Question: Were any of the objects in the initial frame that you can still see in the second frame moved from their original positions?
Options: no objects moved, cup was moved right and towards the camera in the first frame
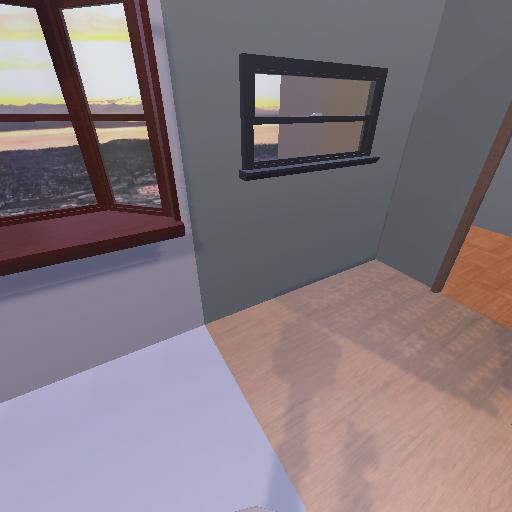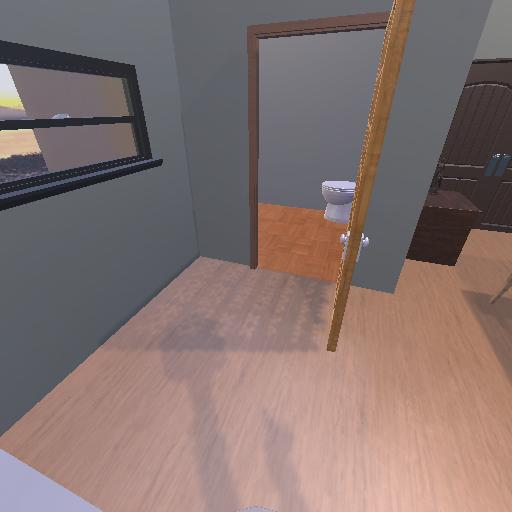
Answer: no objects moved